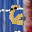
Label: 6